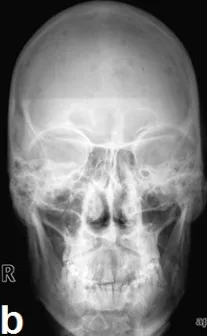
Pelvis. Showing multiple variably sized lytic lesions affecting all visualized bones.
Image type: radiology (x_ray)